Interaction volume radius: 5 \u00c5
Interaction volume height: 15 \u00c5
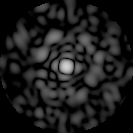
Disorder parameter: 0.8364